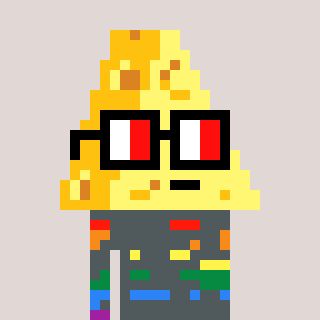
a pixel art character with square glasses with black frames and red eyes, a cheese-shaped head and a slimegreen-colored body on a warm background